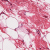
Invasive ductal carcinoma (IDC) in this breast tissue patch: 0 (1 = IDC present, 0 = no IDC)